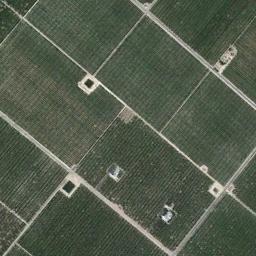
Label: rectangular_farmland